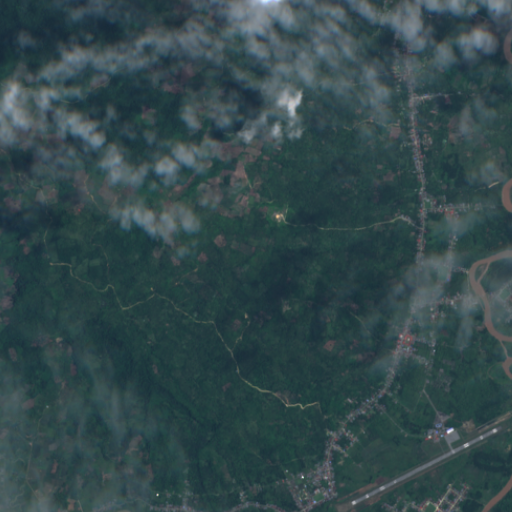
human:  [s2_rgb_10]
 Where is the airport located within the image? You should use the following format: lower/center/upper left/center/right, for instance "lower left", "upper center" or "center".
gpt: The airport is located in the lower right of the image.
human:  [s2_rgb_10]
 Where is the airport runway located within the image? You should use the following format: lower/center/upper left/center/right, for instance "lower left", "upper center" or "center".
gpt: The airport runway is located in the lower right of the image.
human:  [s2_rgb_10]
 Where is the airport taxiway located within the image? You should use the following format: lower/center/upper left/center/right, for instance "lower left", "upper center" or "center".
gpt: The airport taxiway is located in the lower right of the image.
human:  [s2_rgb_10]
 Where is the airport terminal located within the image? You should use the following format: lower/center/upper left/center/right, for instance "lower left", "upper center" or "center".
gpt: The airport terminal is located in the lower right of the image.
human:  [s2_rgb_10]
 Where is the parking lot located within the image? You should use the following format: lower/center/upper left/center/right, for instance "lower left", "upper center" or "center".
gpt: The parking lot is located in the lower right of the image.
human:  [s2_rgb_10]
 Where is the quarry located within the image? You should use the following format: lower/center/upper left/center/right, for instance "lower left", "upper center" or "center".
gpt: There is no quarry in the image.